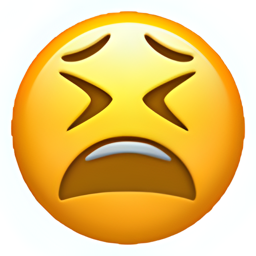
Name: tired face
Emoji: 😫
Group: Smileys & Emotion
Sub-group: face-concerned